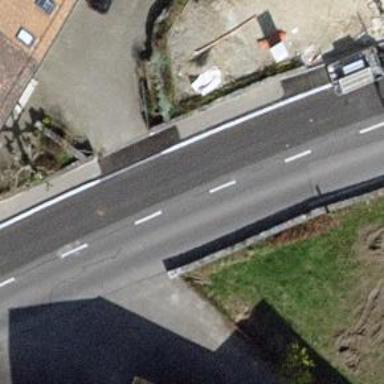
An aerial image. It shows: Secondary road.